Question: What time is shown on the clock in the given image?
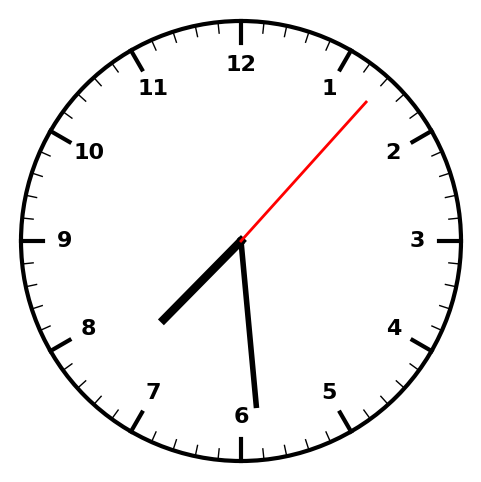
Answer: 07:29:07